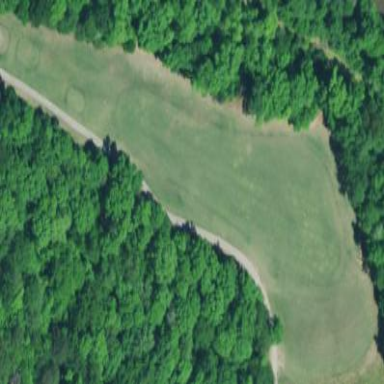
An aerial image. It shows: Rough area in golf course.